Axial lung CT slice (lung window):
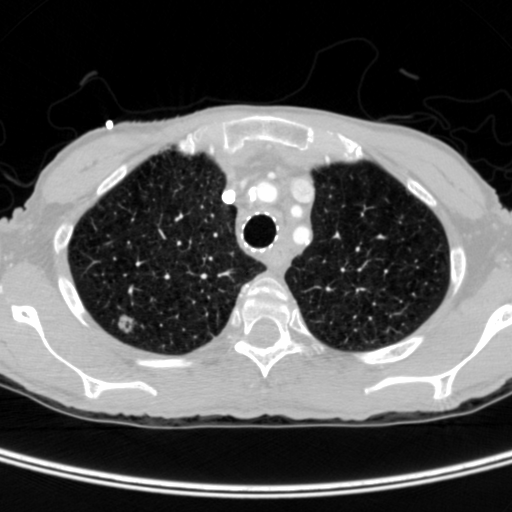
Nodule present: yes
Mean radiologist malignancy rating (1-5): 4.667